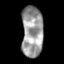
Tissue: skin
Cell type: Epithelial cells
Senescence score: 0.2669
Nuclear area (px): 1063
Mean DAPI intensity: 155.672